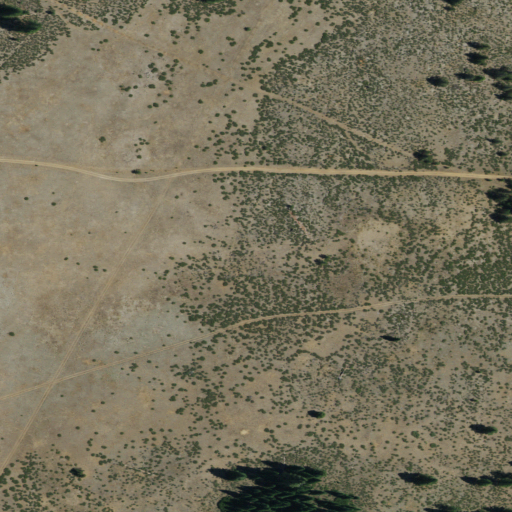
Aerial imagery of plain(s) in California named Grasshopper Flat containing shrub, open development, and evergreen forest